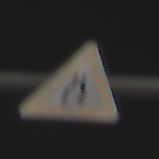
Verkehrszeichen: VerengteFahrbahn
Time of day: Night
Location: Outdoor (Urban)
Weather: PartlyCloudy
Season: NotSpecified
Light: Artificial